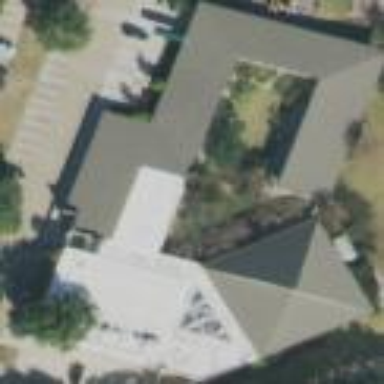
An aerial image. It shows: Beautiful church building.